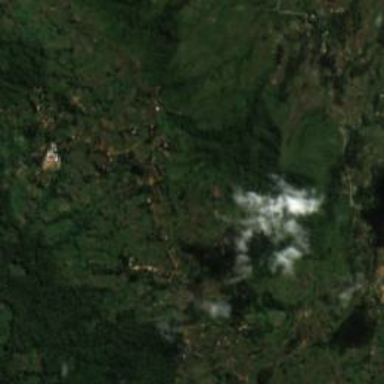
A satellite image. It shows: Village area.